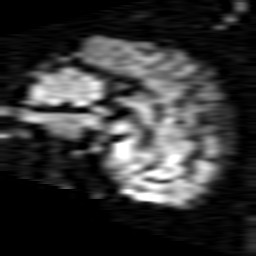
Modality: TRACE
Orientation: sagittal
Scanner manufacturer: siemens
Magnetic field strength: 1.5 T
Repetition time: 8.1 s
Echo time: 0.119 s